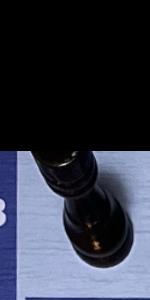
Label: Rook_Black